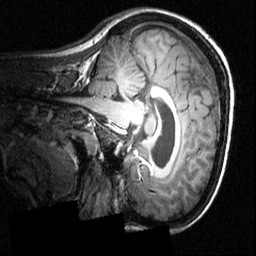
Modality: T1w
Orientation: sagittal
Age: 12
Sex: female
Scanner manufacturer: siemens
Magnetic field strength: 3.951 T
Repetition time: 1.5 s
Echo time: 0.00335 s